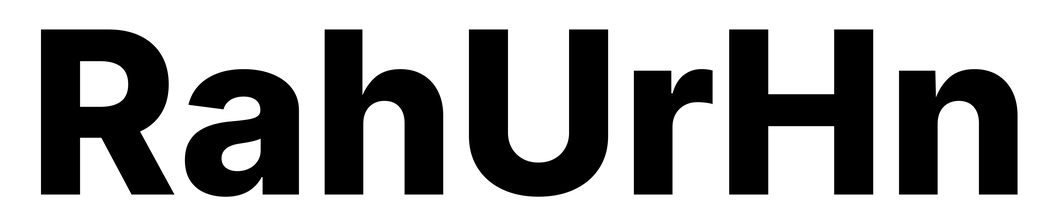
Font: Inter_ExtraBold